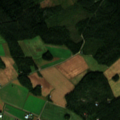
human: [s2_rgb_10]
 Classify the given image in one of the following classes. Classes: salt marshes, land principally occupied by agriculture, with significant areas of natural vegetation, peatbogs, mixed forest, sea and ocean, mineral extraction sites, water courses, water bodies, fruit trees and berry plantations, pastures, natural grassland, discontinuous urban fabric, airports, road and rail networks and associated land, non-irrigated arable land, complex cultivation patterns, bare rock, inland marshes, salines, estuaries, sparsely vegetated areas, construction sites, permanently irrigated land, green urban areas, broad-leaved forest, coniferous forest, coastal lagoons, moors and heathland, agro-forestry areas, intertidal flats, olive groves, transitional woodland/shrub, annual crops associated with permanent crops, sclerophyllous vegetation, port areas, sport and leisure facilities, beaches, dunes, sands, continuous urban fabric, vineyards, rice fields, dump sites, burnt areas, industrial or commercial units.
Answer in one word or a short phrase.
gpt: non-irrigated arable land, land principally occupied by agriculture, with significant areas of natural vegetation, coniferous forest, transitional woodland/shrub